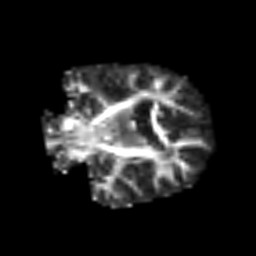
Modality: FA
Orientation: coronal
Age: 62
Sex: female
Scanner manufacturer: siemens
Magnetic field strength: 3 T
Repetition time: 3.2 s
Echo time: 0.081 s